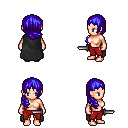
a pixel art fantasy rpg character, female body template, human, light skin, black cape, red pants, blue right-swept hairstyle, dagger, four views (front, back, left, right), 2x2 character sprite sheet, small pixel art, hard edges, no anti-aliasing